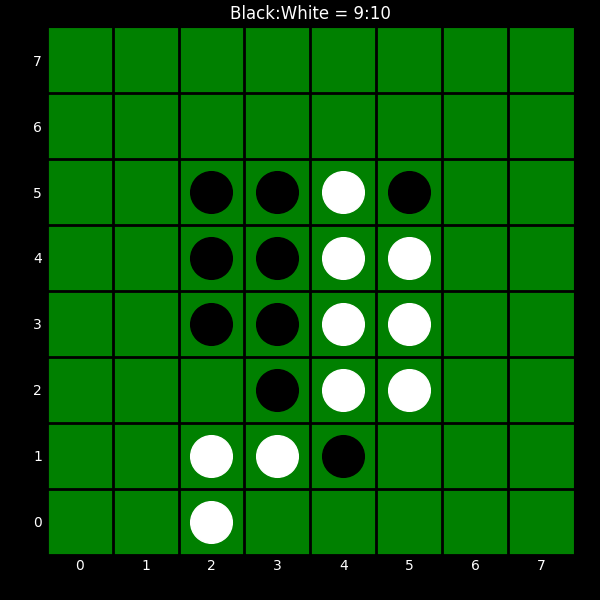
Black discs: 9
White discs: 10